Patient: sex F, age 54
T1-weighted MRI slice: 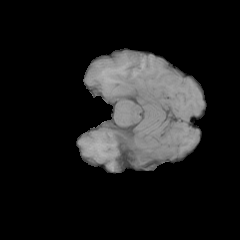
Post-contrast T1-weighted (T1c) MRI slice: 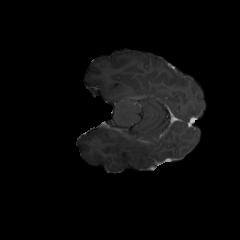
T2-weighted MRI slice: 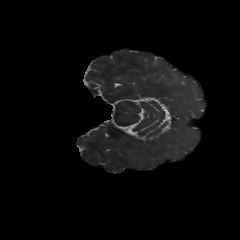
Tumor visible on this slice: no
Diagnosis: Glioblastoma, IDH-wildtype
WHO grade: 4